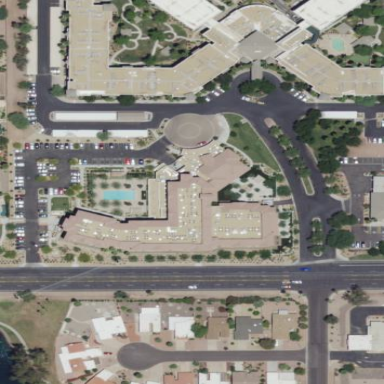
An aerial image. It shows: Nursing home.